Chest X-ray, PA view. Patient: 26 years old, sex M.
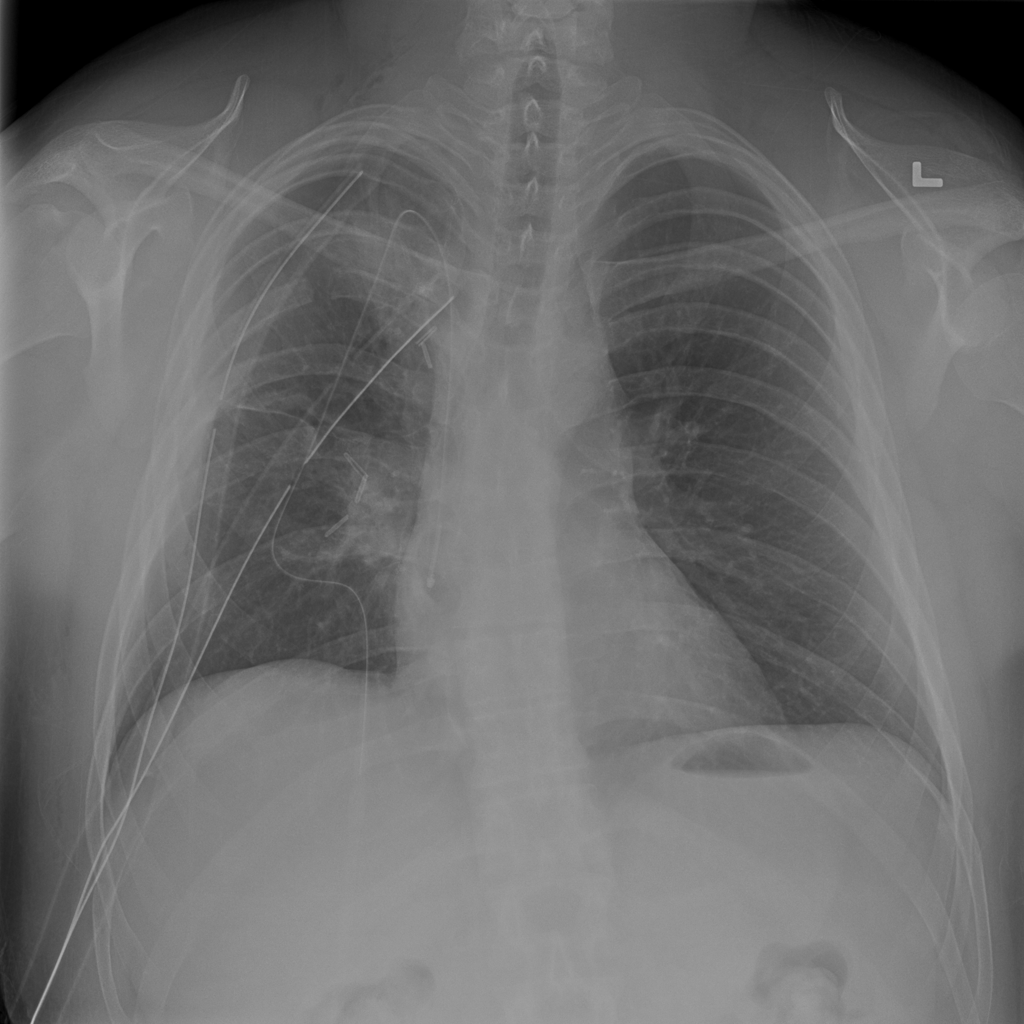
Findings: Emphysema, Pneumothorax